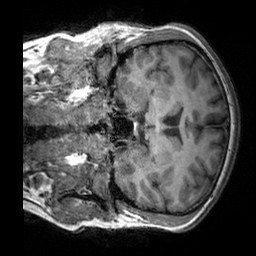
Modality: T1w
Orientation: coronal
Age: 30
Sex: male
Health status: healthy
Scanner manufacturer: siemens
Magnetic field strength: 3 T
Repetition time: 2.3 s
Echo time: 0.00303 s